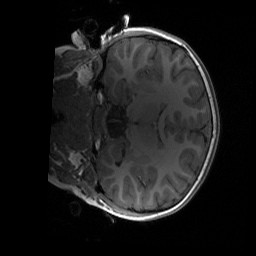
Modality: T1w
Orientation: coronal
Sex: male
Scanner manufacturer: siemens
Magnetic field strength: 3 T
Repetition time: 1.9 s
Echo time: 0.00243 s